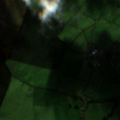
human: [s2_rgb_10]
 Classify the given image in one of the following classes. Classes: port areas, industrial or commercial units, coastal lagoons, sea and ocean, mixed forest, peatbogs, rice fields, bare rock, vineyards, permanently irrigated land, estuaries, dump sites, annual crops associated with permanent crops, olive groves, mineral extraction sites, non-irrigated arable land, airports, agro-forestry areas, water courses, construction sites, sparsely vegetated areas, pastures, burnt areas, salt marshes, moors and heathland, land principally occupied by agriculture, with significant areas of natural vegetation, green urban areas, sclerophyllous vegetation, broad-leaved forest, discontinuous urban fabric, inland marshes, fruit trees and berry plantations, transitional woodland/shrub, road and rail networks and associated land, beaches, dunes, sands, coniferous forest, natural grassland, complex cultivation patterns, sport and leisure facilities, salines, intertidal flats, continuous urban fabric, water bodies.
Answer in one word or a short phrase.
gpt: pastures, coniferous forest